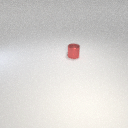
small red metal cylinder